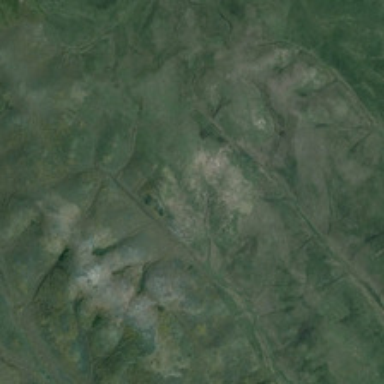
Many tall trees are planted on the mountain .